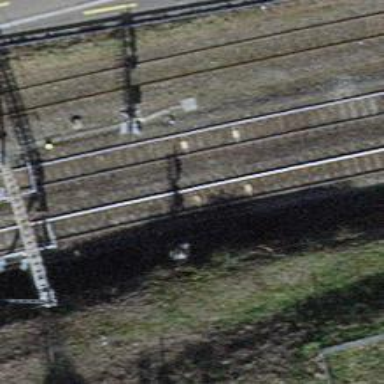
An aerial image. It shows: Railway signal.